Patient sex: M
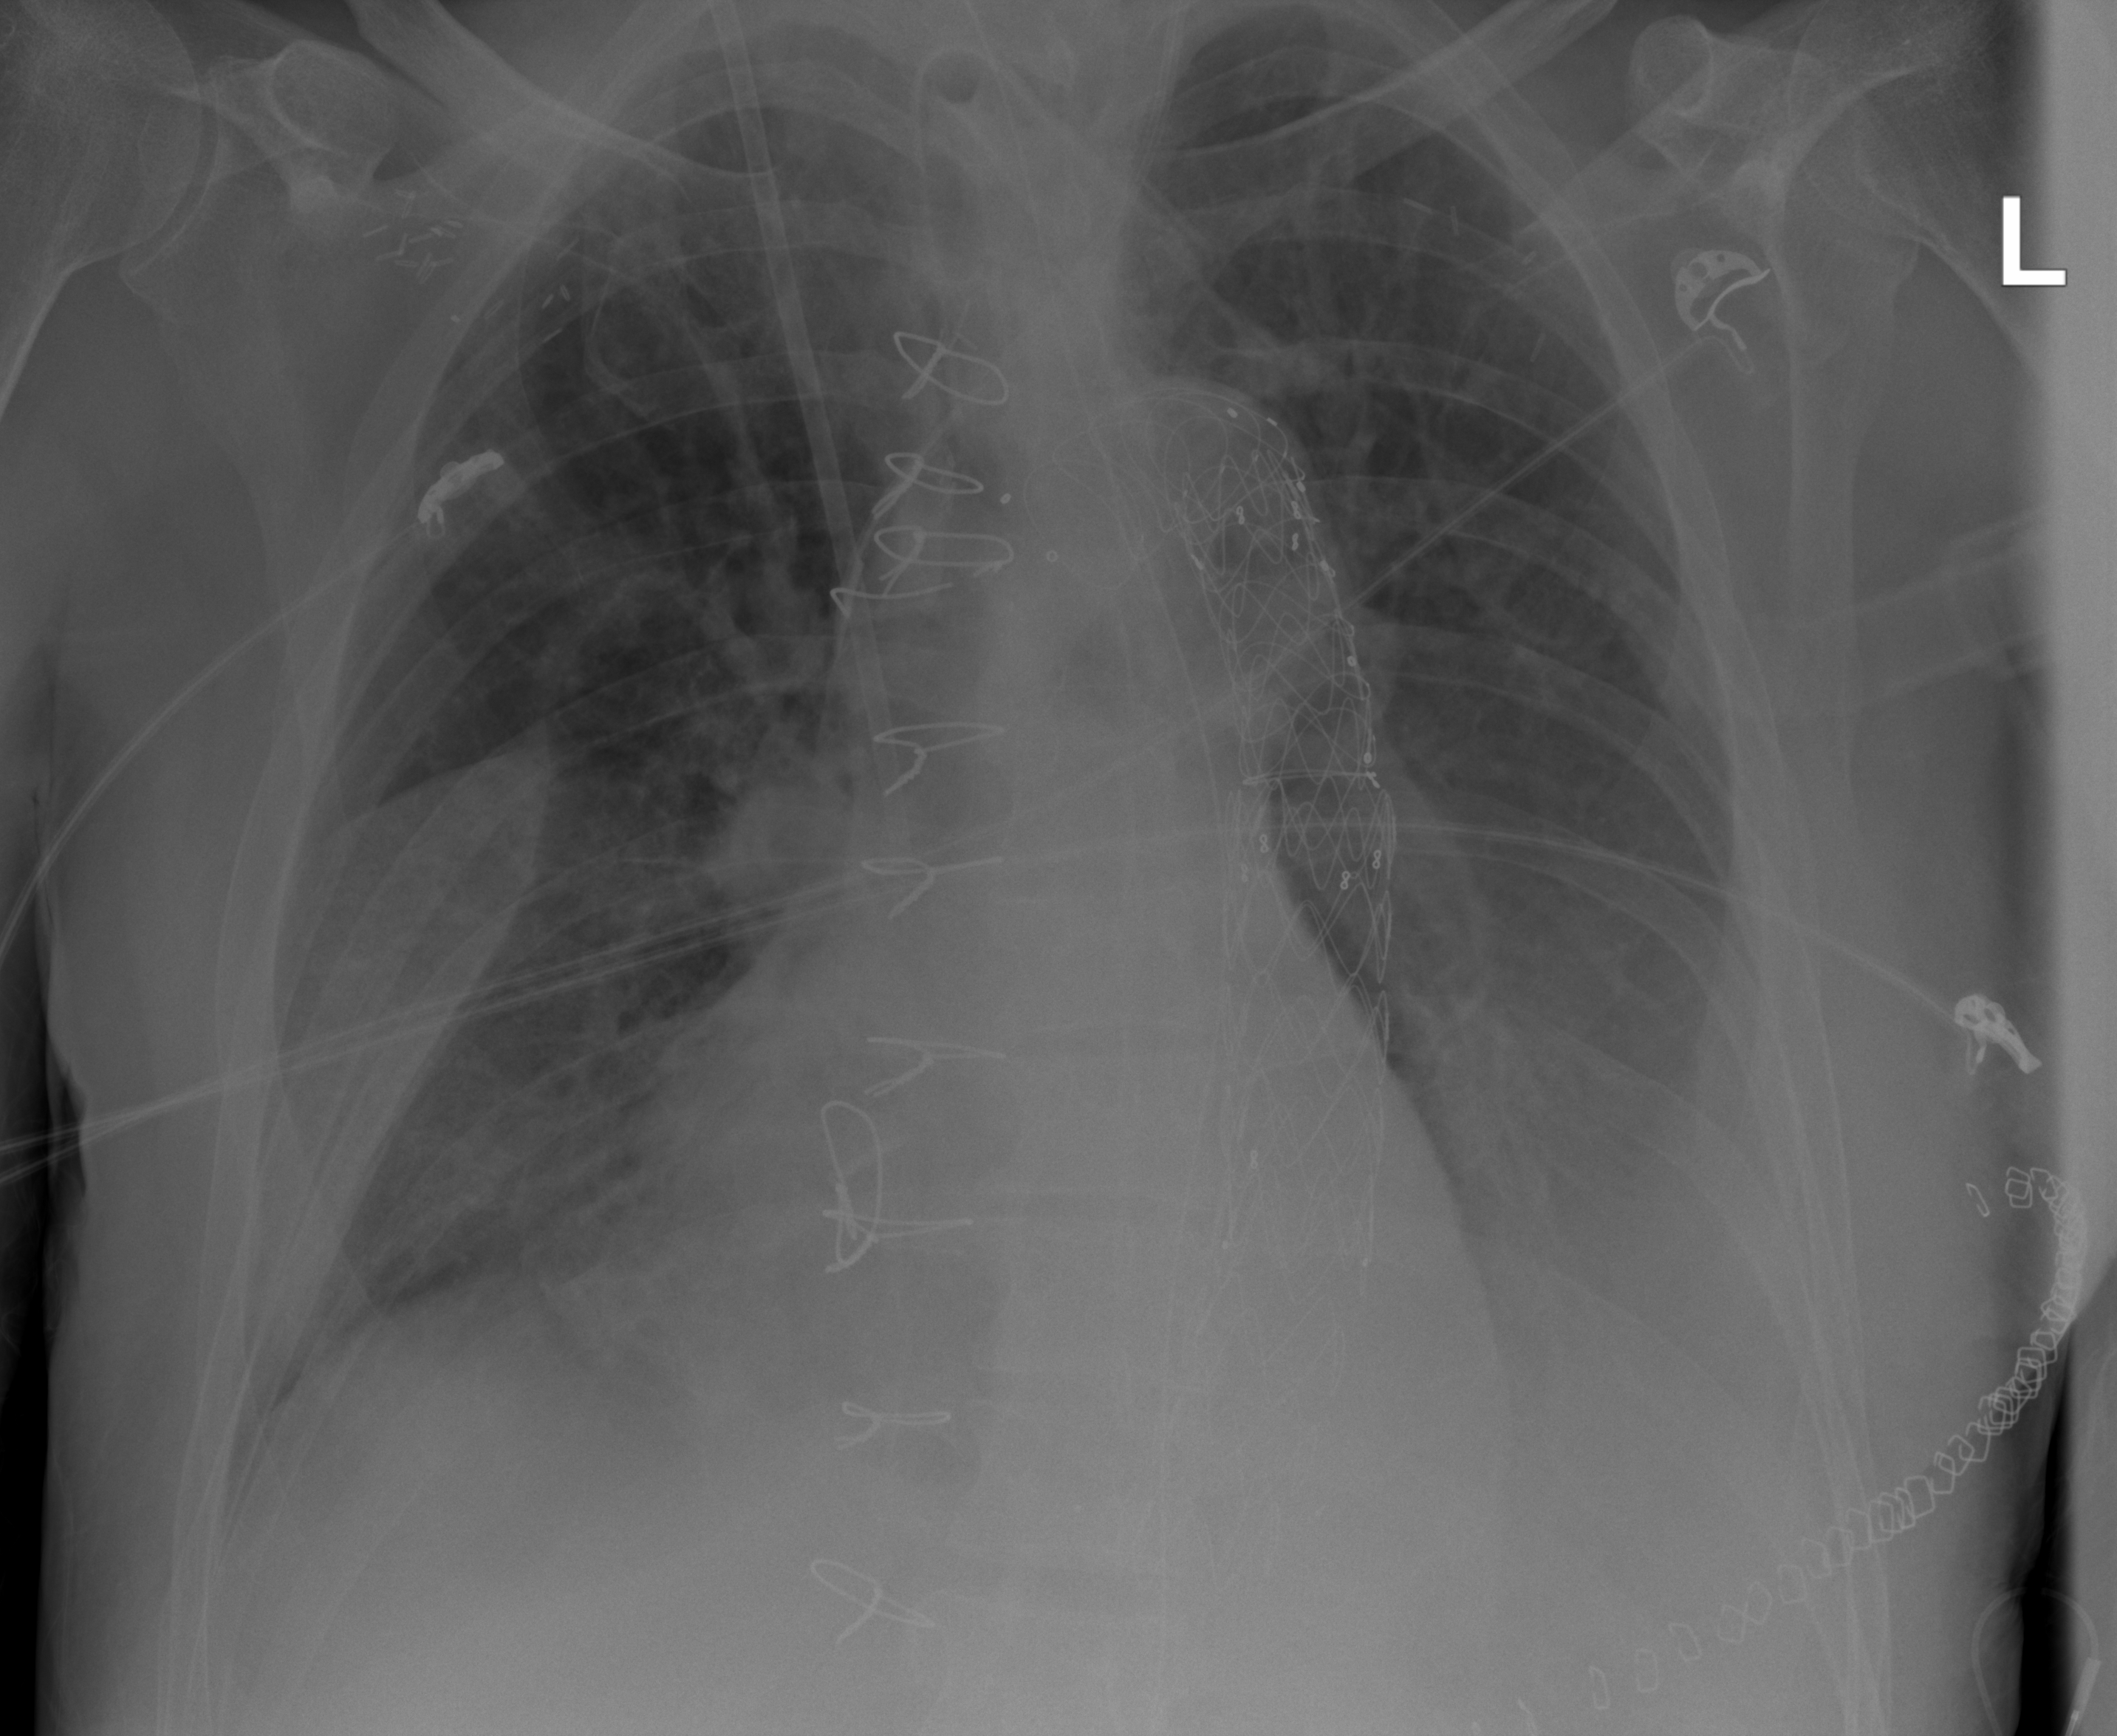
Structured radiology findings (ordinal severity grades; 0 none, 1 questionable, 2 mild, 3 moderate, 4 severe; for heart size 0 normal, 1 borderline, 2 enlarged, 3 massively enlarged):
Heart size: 0
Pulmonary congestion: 2
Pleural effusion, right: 2
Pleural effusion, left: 3
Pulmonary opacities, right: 2
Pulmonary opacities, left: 2
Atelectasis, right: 2
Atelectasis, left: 3